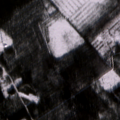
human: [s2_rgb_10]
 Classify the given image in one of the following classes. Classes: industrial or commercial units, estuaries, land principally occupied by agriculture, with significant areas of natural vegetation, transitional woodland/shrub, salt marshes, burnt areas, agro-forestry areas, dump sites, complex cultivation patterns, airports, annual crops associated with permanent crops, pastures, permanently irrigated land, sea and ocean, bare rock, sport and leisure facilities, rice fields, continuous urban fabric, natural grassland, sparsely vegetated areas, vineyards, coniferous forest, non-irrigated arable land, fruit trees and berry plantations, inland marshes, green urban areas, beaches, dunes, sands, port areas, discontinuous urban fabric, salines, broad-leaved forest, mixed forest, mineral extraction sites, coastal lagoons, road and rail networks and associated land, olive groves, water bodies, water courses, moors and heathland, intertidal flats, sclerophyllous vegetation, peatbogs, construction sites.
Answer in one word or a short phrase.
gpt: coniferous forest, mixed forest, transitional woodland/shrub, peatbogs